The image is an STFT spectrogram (time versus frequency) of a rolling-element bearing's vibration signal. Classify the bearing condition as one of: normal, inner_race, outer_race, ball.
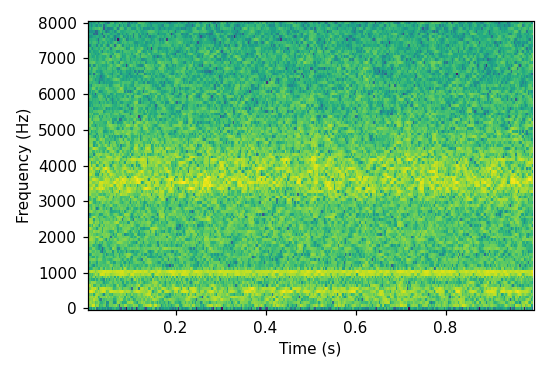
Answer: normal